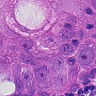
Metastatic tissue present: yes